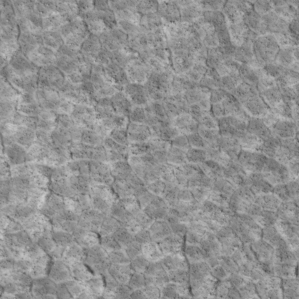
Label: non_frost